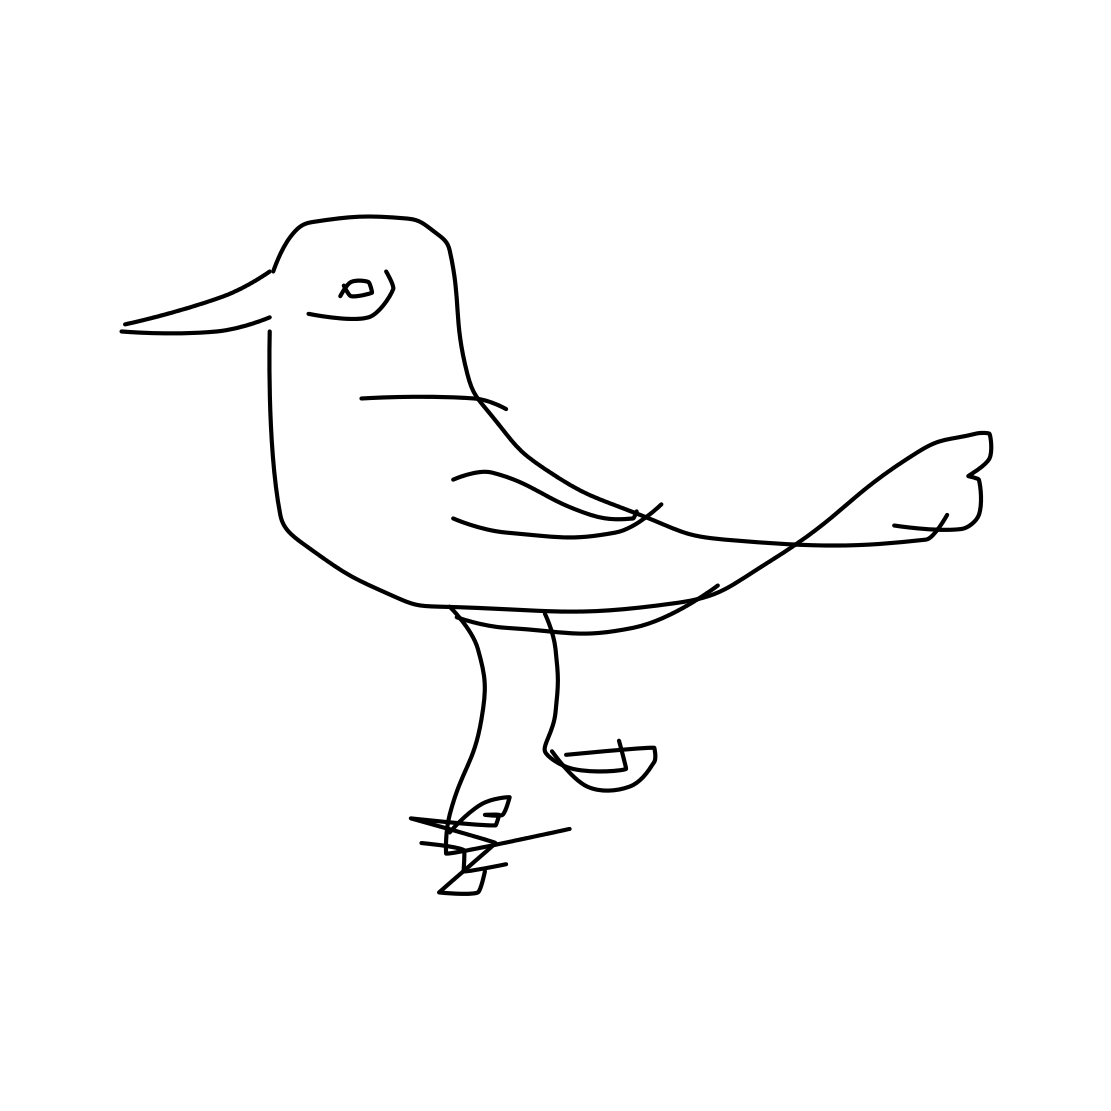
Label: standing bird